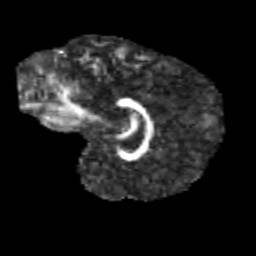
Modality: FA
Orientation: sagittal
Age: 12
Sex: male
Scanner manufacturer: siemens
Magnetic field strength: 3 T
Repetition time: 3.8 s
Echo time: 0.07 s